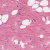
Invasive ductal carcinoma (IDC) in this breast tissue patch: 0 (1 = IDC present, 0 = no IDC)